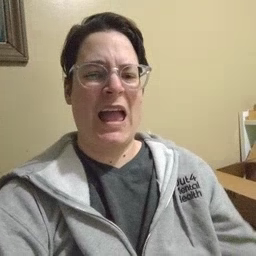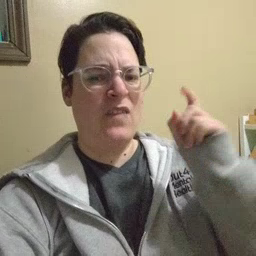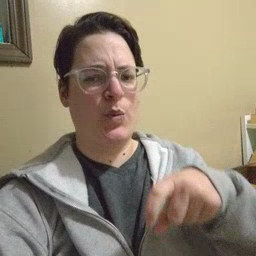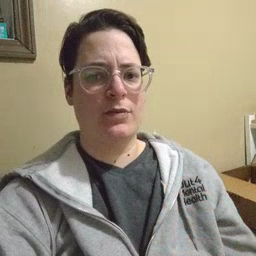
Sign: haveto